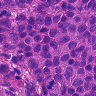
Metastatic tissue present: yes